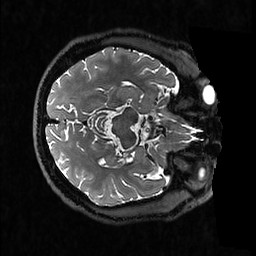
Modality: T2w
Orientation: axial
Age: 34
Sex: male
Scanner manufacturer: ge
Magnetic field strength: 3 T
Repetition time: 3.202 s
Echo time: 0.06656 s